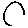
Label: sun